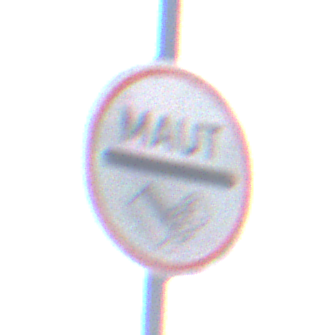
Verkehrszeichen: MautflichtigeStrecke
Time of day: Midday
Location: Outdoor (Nature)
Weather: PartlyCloudy
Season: NotSpecified
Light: Natural